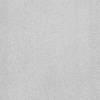
Atmospheric dust classification: dusty